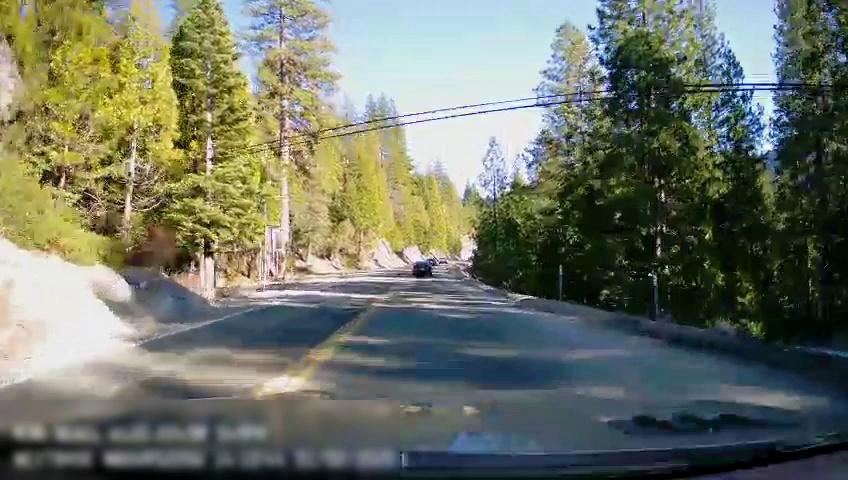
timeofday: Day
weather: Sunny
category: Drivable Space
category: Vehicles | Car
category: Lanes | Opposite Lane
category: Lanes | Opposite Lane
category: Lanes | Current Lane